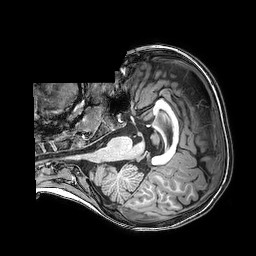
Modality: T1w
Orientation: axial
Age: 6
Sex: male
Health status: healthy